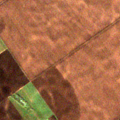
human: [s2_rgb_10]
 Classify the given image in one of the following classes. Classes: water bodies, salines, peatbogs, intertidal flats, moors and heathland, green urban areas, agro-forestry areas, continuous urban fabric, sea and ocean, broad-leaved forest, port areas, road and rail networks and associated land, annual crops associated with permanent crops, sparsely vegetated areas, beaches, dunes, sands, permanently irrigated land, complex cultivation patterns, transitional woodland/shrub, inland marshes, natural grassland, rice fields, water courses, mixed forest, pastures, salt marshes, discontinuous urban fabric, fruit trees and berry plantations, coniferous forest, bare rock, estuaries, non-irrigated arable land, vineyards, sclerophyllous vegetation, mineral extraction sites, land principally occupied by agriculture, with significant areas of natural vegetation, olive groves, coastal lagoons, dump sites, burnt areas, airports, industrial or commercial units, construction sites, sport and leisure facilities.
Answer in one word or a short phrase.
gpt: non-irrigated arable land